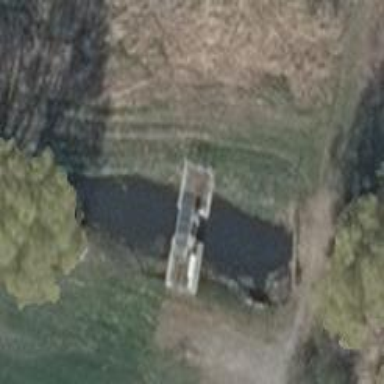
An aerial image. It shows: Lock gate along waterway.